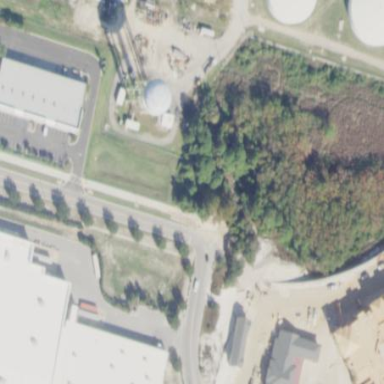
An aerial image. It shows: Man-made water works facility.